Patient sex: M
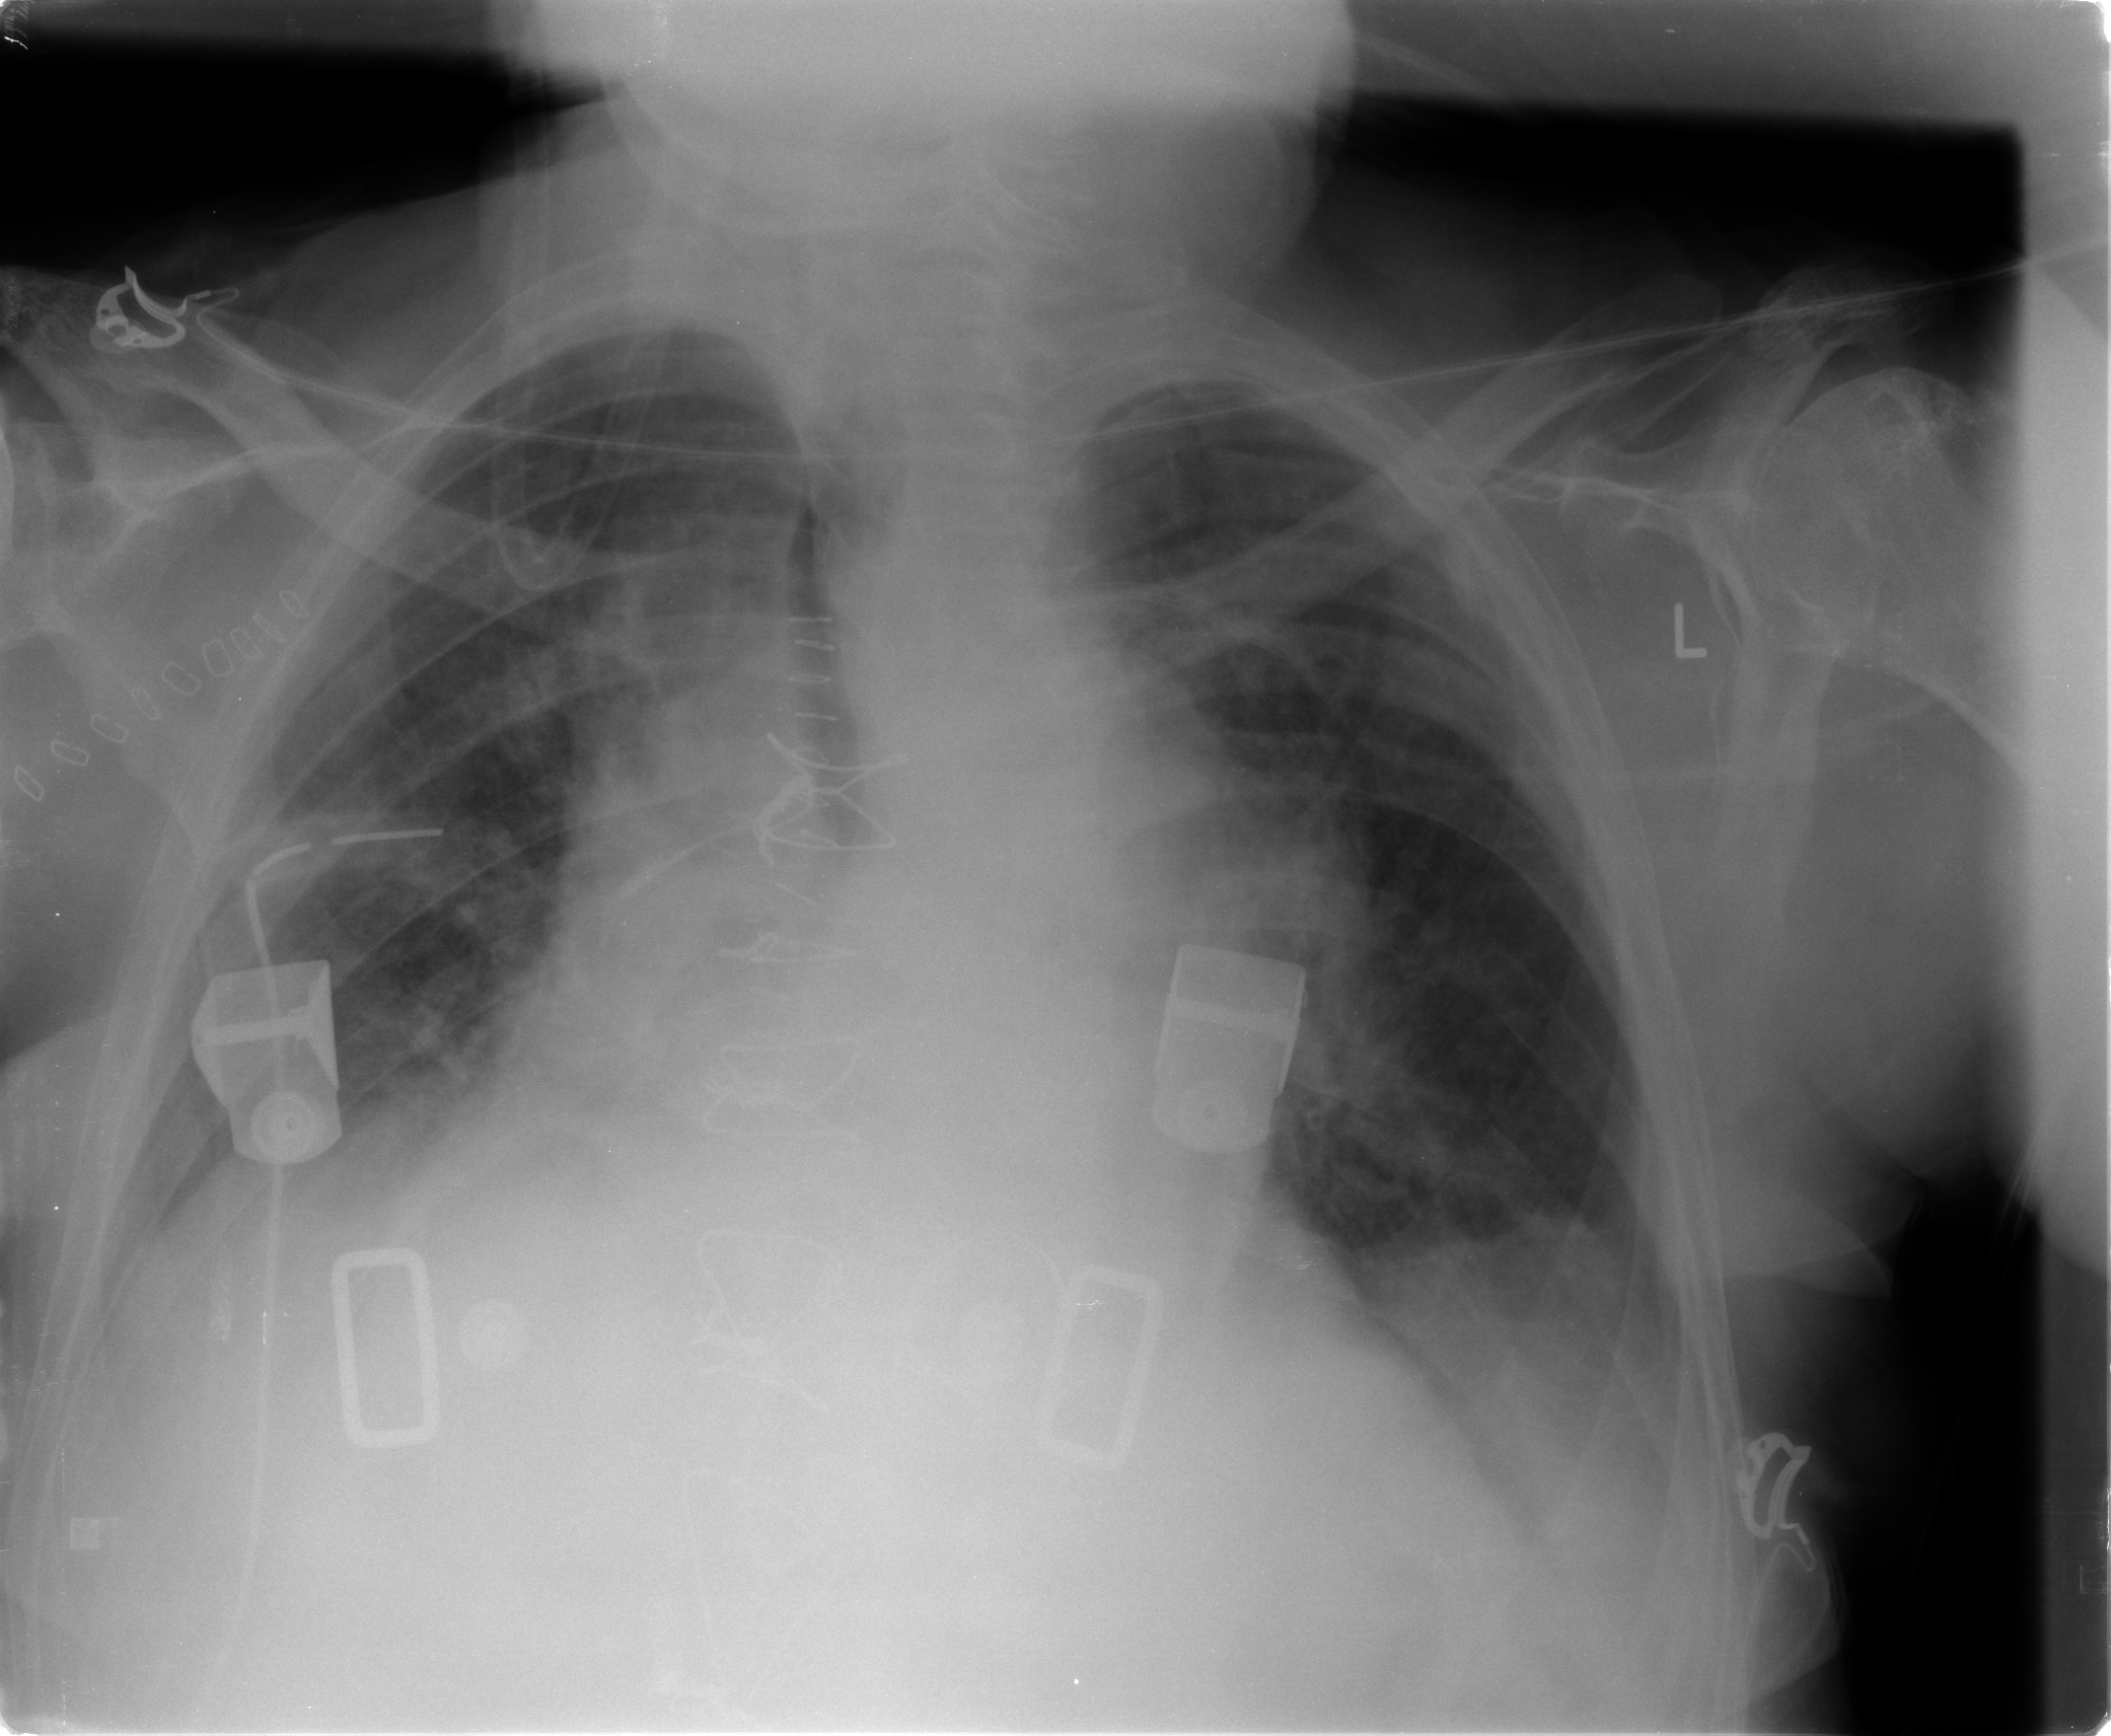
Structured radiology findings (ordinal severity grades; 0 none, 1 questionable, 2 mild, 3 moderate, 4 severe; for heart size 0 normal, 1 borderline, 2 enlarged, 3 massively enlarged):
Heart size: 2
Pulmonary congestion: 2
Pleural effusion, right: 2
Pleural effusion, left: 1
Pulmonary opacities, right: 2
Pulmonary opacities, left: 0
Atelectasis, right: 2
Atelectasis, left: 2